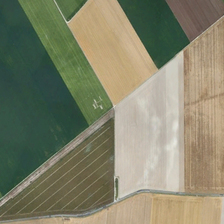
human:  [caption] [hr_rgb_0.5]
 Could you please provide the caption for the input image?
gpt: green fields are surrounded by bare land .

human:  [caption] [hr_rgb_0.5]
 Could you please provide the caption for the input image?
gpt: green fields are surrounded by bare land .

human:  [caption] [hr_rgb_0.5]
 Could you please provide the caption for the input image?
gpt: a lot of tall trees were planted around a green field .

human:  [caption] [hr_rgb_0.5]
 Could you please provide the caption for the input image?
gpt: a lot of tall trees were planted around a green field .

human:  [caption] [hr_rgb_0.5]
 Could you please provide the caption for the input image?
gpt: green fields are surrounded by bare land .